Interaction volume radius: 5 \u00c5
Interaction volume height: 30 \u00c5
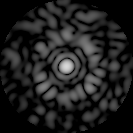
Disorder parameter: 0.7208